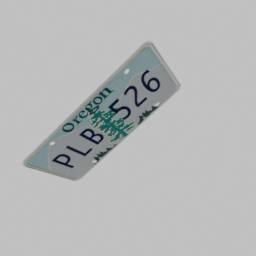
Label: mechanical